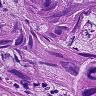
Metastatic tissue present: yes